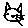
Label: cat